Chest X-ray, PA view. Patient: 71 years old, sex M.
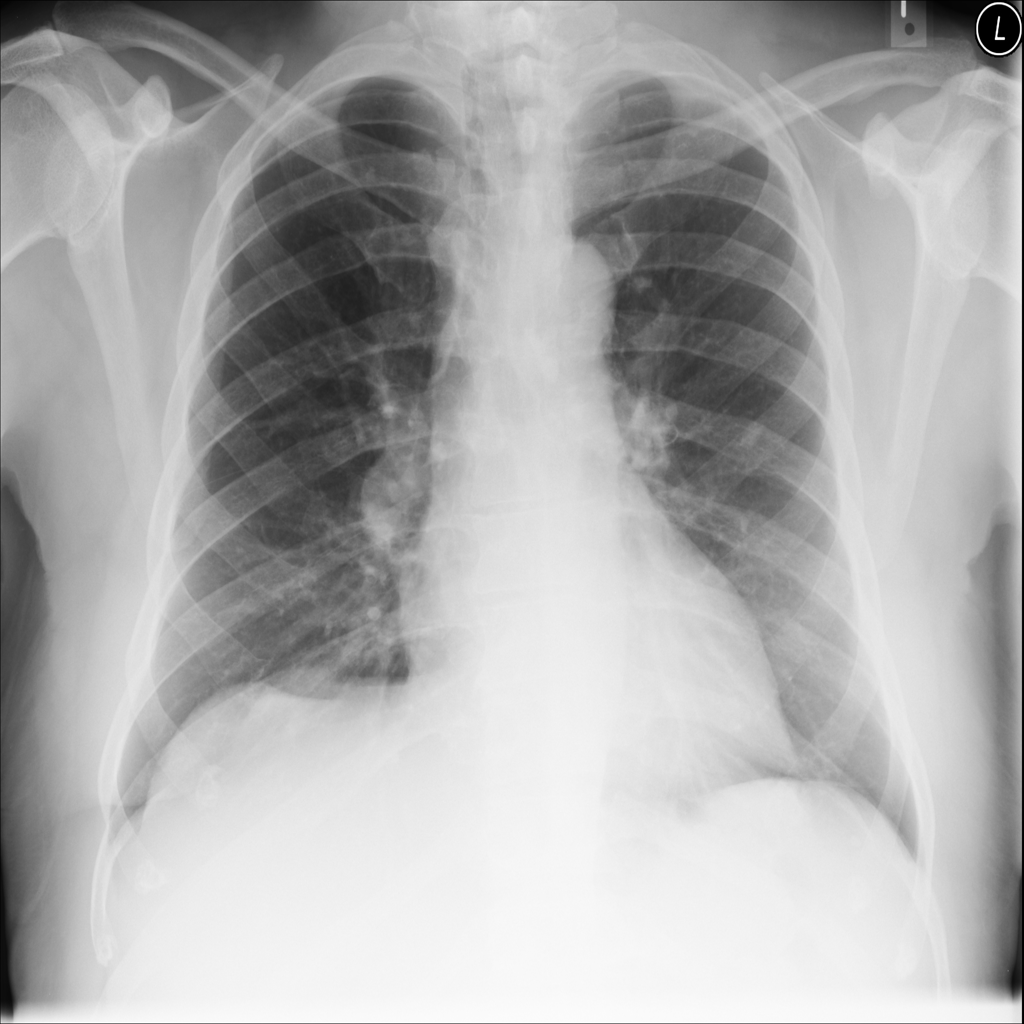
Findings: No Finding